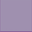
Piece: xx